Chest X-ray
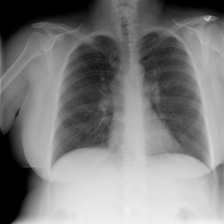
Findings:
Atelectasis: negative
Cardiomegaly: negative
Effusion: negative
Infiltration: negative
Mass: negative
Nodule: negative
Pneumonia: negative
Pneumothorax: negative
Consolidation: negative
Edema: negative
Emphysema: negative
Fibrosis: negative
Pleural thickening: negative
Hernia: negative